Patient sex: M
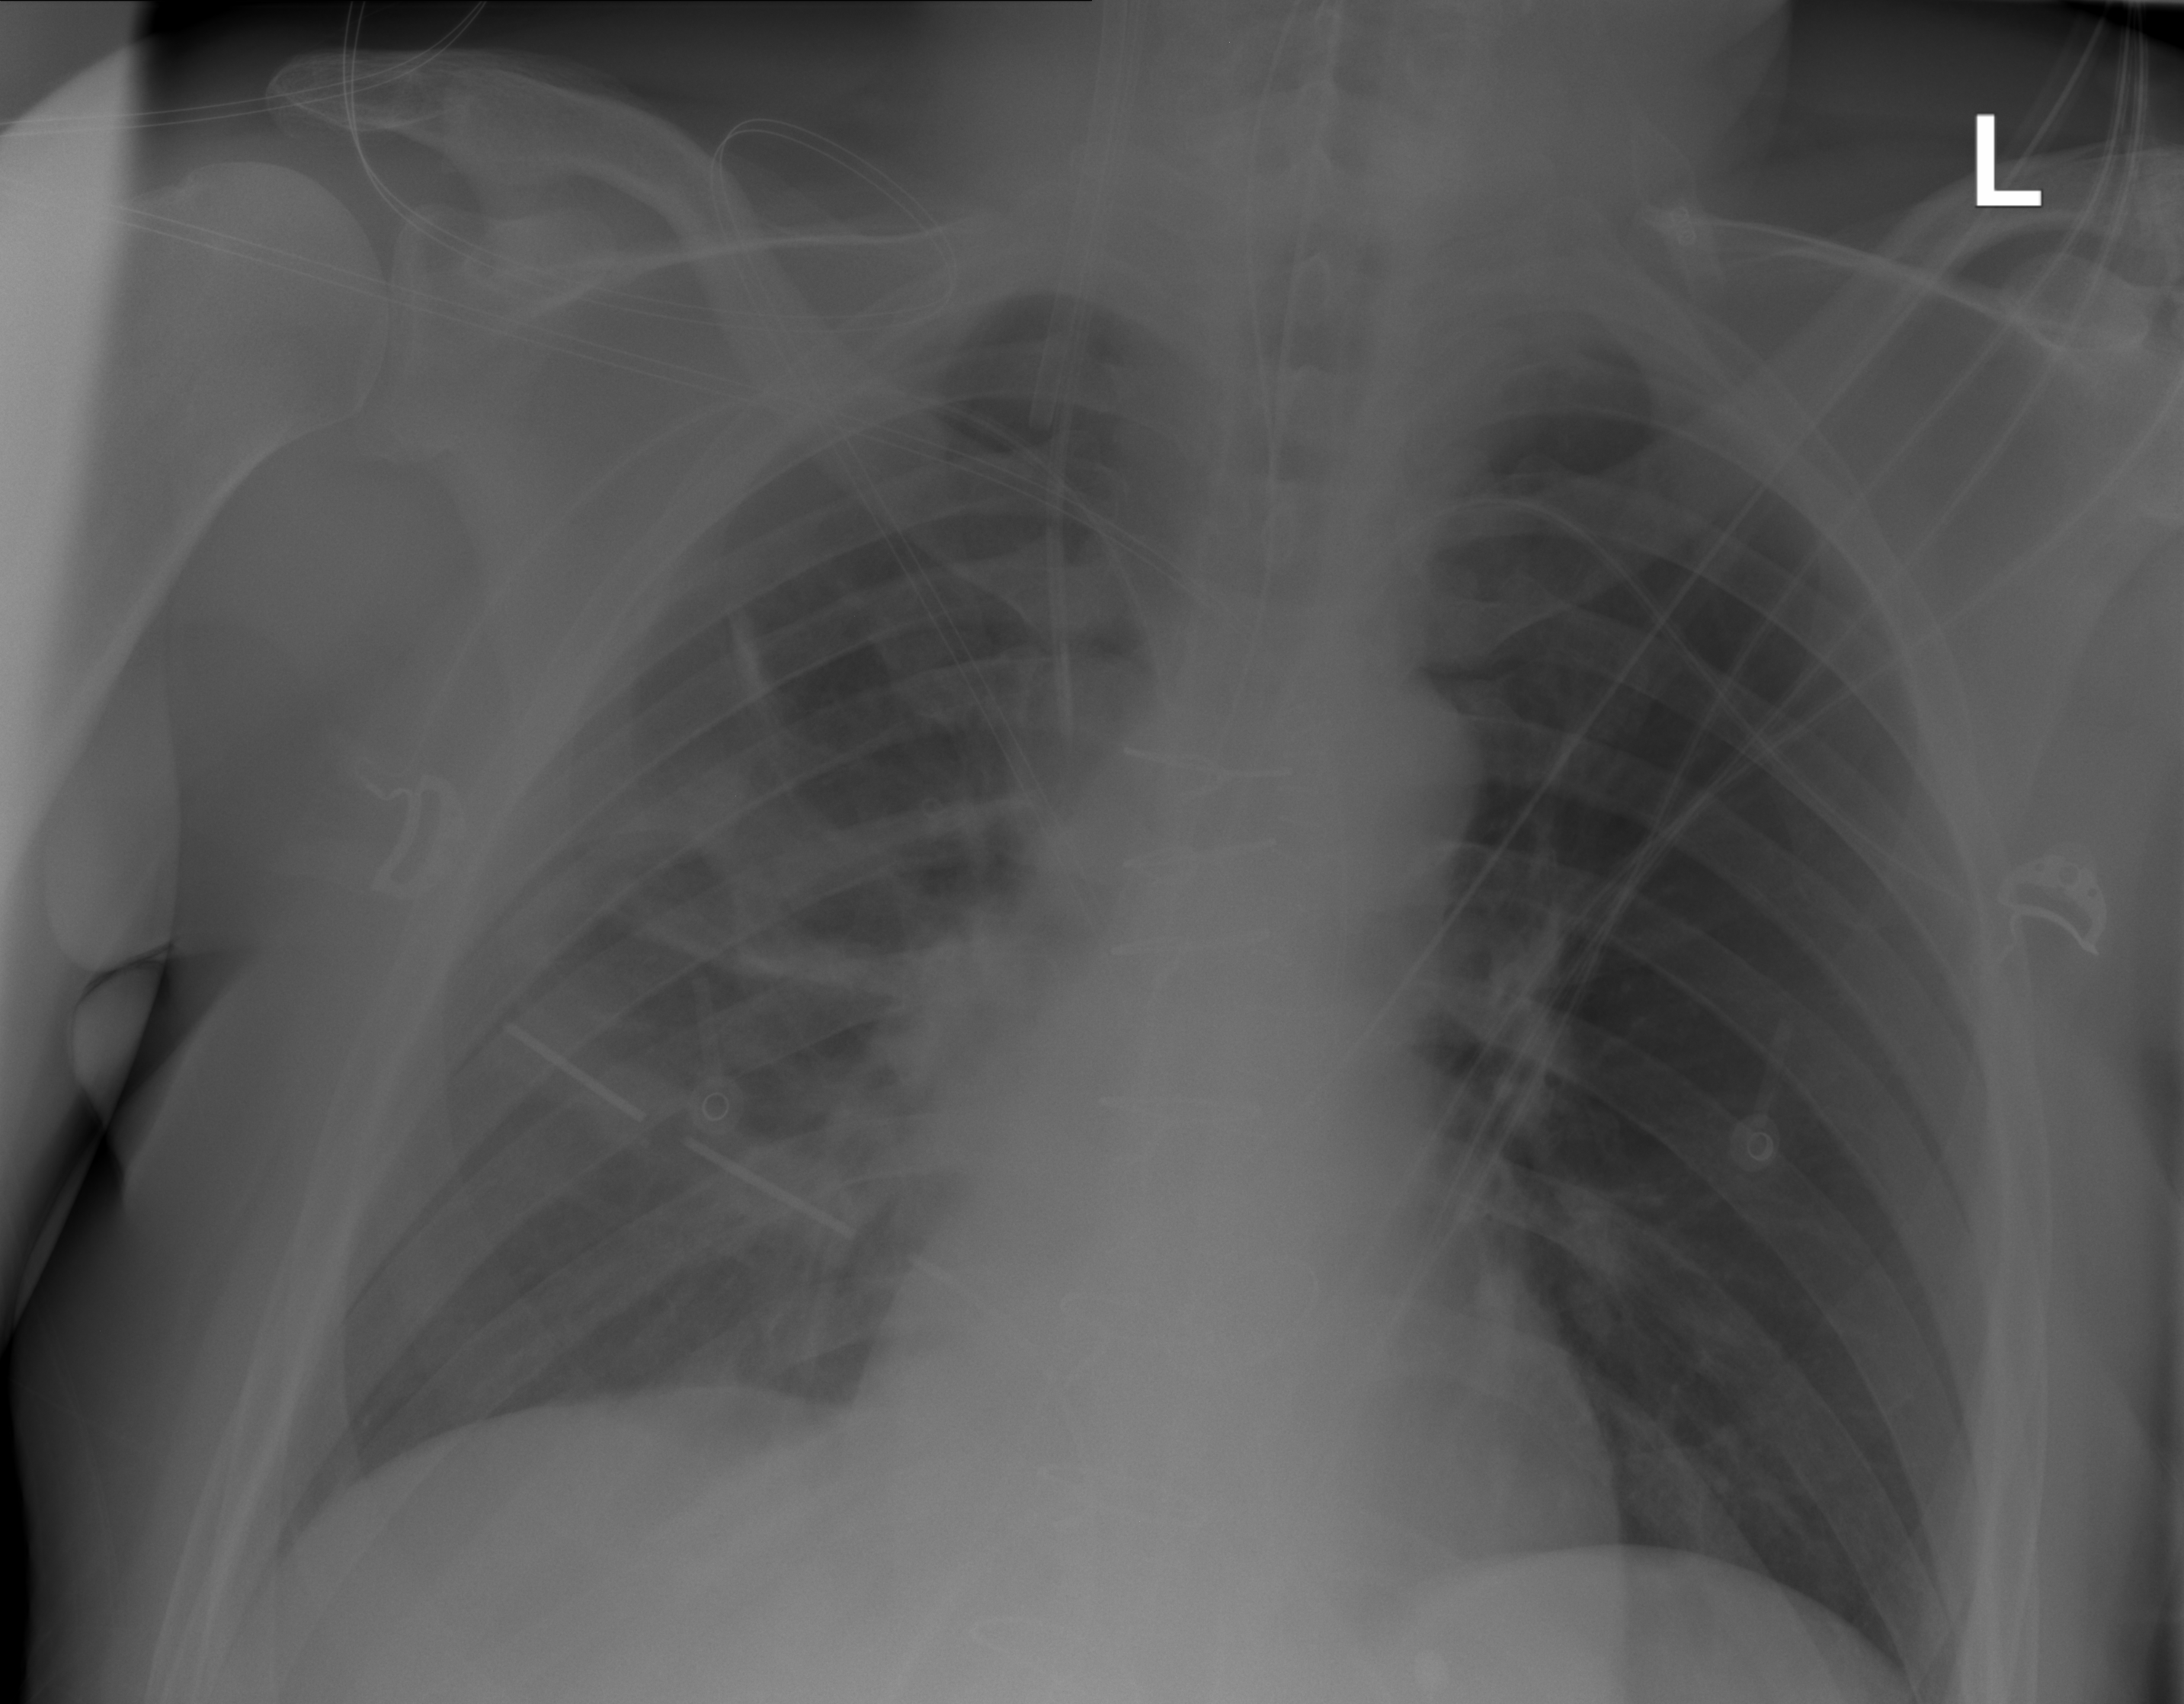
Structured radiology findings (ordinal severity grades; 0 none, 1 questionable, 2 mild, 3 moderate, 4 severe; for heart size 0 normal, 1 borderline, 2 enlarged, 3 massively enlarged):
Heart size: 0
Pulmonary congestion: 0
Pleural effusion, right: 0
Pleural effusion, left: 0
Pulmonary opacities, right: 0
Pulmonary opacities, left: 0
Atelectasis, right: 2
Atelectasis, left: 1